Interaction volume radius: 5 \u00c5
Interaction volume height: 20 \u00c5
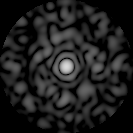
Disorder parameter: 0.8547